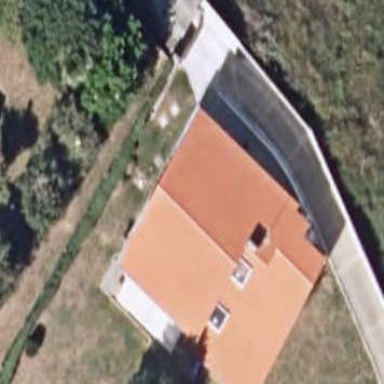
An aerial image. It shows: Simple house.